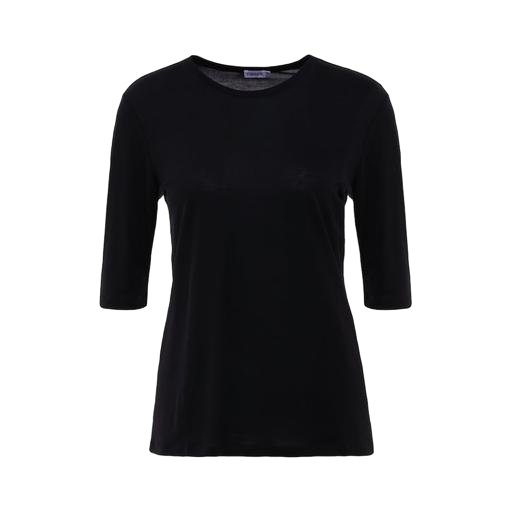
three-quarter sleeved jersey top, black relaxed fit t-shirt, black longline crew neck top, white background